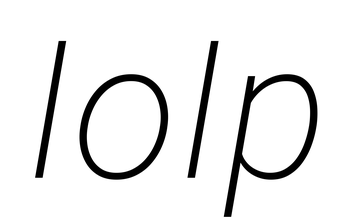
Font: Roboto-Italic_ExtraLight_Italic